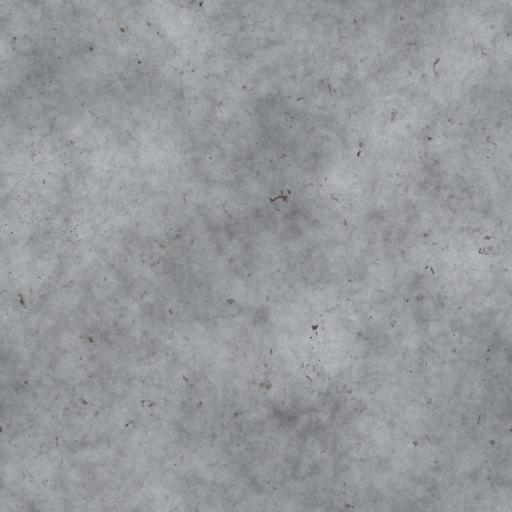
Tags: bumpy metal scratches silver steel